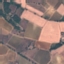
Land use / land cover: PermanentCrop